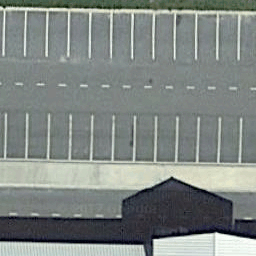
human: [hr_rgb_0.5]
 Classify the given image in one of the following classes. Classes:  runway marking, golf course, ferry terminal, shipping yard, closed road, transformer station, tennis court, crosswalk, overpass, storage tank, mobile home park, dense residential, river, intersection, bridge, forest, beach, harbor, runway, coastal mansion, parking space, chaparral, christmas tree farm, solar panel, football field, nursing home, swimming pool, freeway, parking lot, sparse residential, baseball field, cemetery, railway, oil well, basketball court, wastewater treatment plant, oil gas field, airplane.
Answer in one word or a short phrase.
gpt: parking space